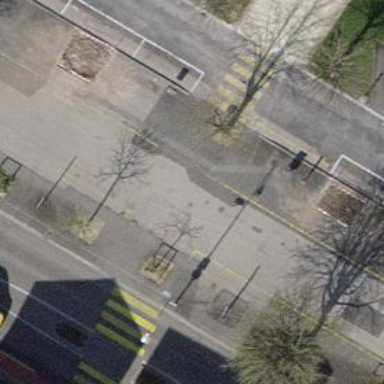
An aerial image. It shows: Asphalt footway.